Question: I want to add to the generated table report a class , so I can recognize it in jQuery, and work with it later.
However - I can't find in the Vs2010 where to add it.
The generated Dom is :
'''
<TABLE lang="en-US" class="P982bb20adb5840028f48eb24364cff1c_2_r10" border="0" cellSpacing="0" cellPadding="0" cols="4">
<TBODY>
<TR>
<TD style="WIDTH: 0mm; HEIGHT: 12.35mm">
</TD>
'''
which doesn't help me much.
Any help ?

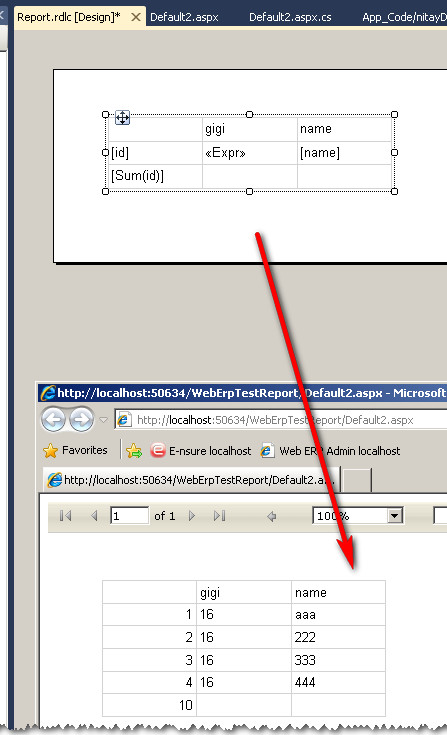
Answer: I didn't add a CSS class to elements to help identify, but, my approach was to find the table through navigating to it via jQuery selectors. This is my workaround and you don't mention the report viewer version so I don't know if my selector would work.
To find the selector you need yourself, use Firefox and the FireBug extension to navigation through the DOM.
Selector used for 2010 report viewer the # id depends on what you called the control if I remember correctly:
'''
if ($.browser.msie && parseInt($.browser.version) >= 8) {
$('#ReportViewer_fixedTable tbody').children('tr:visible:eq(2)').children('td:visible:eq(2)').addClass('blah');
} else {
$('#ReportViewer_fixedTable body').children('tr:visible:eq(2)').children('td:visible:eq(0)').addClass('blah');
}
'''